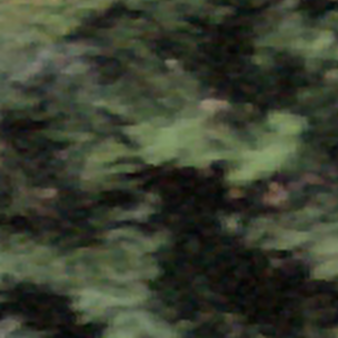
Label: other